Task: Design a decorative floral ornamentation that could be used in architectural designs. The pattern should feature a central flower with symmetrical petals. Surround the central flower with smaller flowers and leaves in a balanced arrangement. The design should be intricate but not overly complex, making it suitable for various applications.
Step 131:
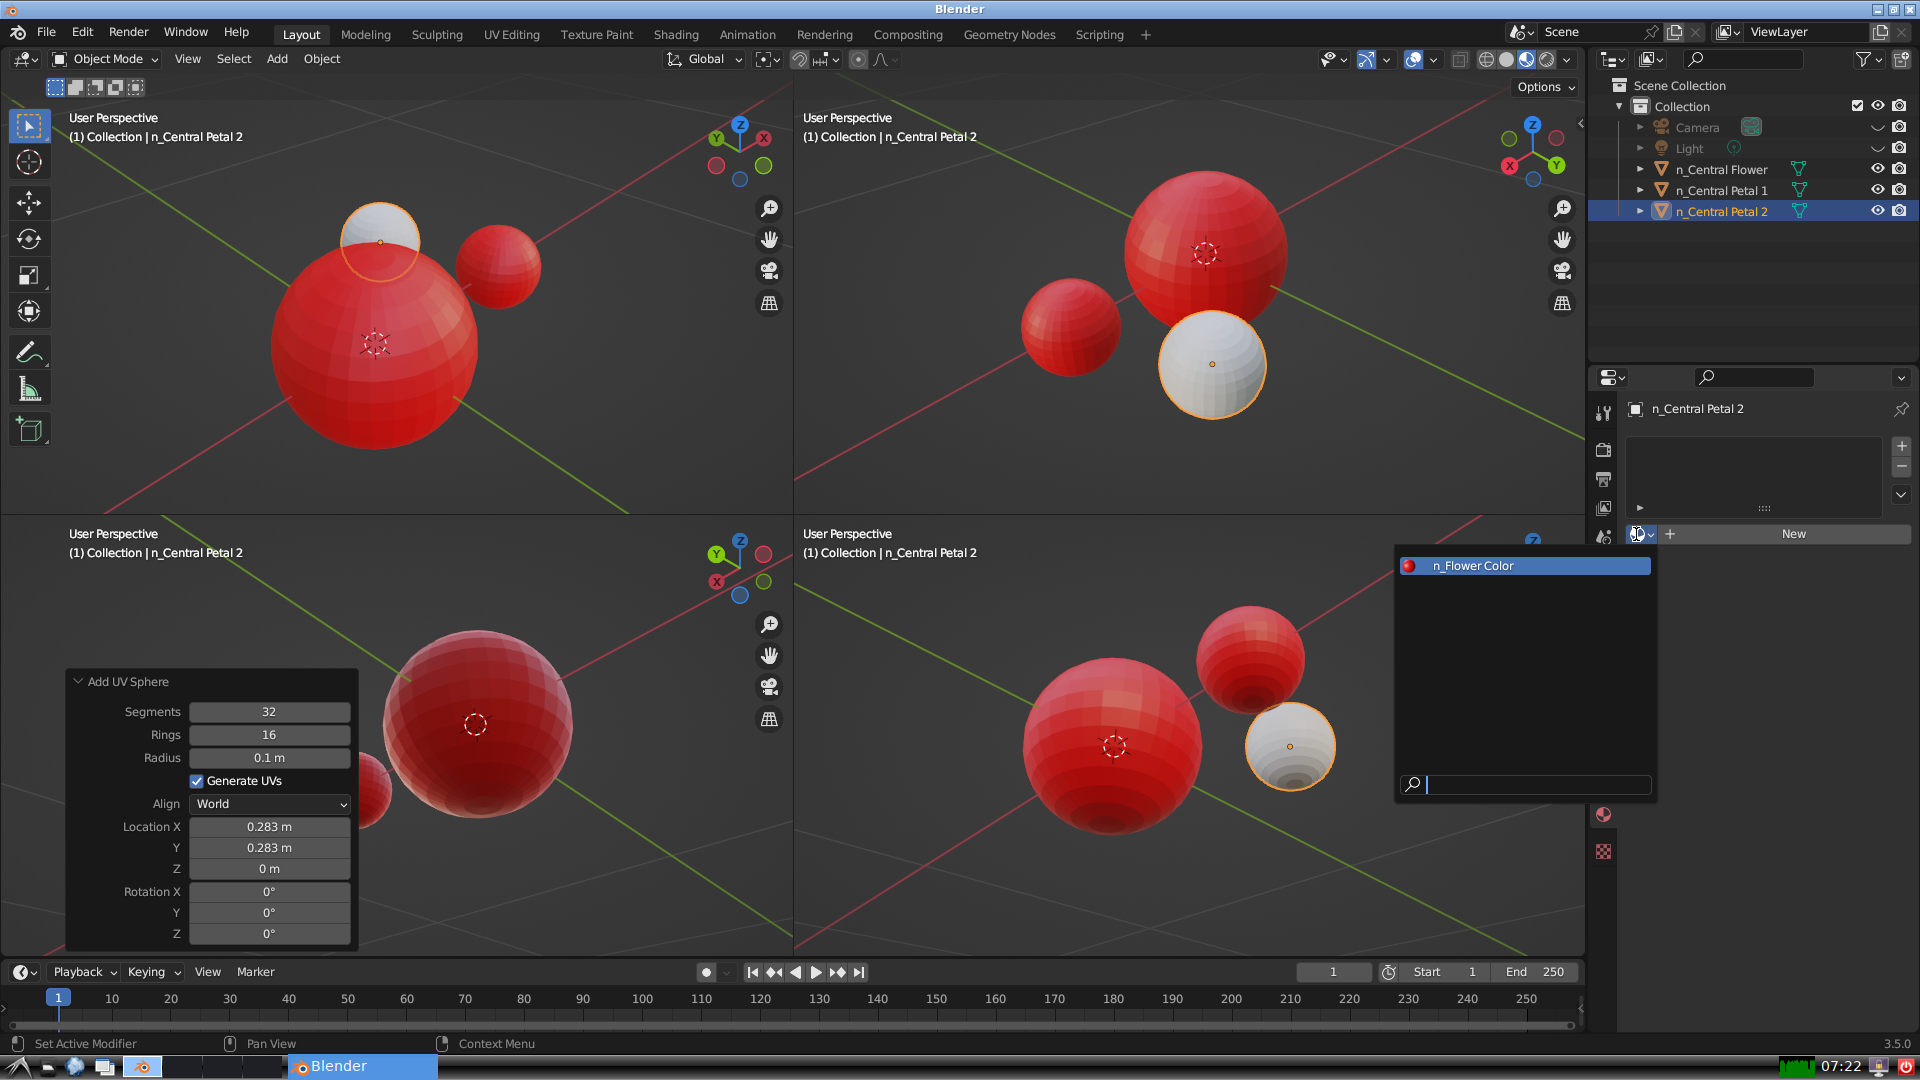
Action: input_text: n_Flower Color